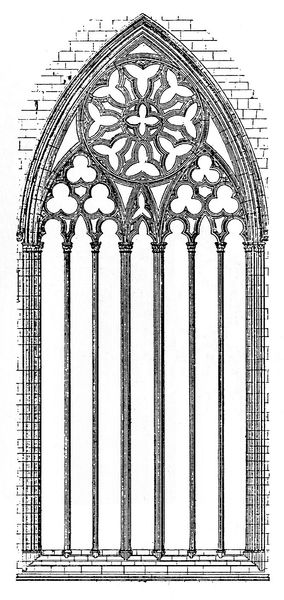
Titel: Guisborough/Yorkshire
Standort: (GB Yorkshire) (EU - GB - Yorkshire)
Schlagwörter: weiß, ausschnitt, fenster, hell, licht, schwarz, skizze, säulen, zeichnung, rose, wand, architektur, stein, steine, kirche, gotik, kreis, rund, bogen, mauer, ziegel, grafik, graphik, detail, liegend, rundfenster, mauerwerk, schwarzweiß, entwurf, rosette, spitzbogen, plan, gothik, streben, rosetten, lanzettfenster, masswerk, fesnter, architekturdetail, lisene, vierpass, dreipaß, kirchenfenster, senkrechte, lanzette, maßwerkfenster, fassadendetail, dreiblatt, kathedralenfenster, regelmäßige formen